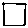
Label: square